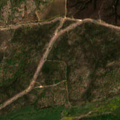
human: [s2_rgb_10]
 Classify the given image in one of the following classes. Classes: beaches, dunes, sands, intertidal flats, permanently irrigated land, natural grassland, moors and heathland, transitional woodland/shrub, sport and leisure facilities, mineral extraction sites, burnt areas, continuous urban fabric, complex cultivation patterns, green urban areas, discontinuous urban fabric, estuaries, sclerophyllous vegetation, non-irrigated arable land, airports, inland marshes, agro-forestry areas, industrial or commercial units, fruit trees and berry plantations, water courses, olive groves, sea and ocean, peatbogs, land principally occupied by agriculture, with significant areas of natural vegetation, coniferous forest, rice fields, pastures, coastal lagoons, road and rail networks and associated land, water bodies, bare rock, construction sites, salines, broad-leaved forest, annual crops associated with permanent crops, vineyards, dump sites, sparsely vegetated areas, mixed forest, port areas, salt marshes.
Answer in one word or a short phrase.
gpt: non-irrigated arable land, broad-leaved forest, transitional woodland/shrub